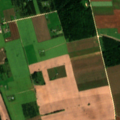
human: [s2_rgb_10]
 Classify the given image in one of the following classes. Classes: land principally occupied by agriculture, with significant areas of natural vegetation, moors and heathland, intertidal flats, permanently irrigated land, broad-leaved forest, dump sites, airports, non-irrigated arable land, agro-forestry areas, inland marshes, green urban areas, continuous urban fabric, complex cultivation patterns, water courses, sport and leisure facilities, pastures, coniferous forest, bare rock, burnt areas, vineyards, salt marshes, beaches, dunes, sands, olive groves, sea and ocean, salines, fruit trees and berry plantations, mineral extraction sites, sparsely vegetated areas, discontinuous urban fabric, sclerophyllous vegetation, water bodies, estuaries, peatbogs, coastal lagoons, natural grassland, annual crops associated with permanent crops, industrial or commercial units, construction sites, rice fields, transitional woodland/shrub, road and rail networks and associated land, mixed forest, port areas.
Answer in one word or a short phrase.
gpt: non-irrigated arable land, complex cultivation patterns, coniferous forest